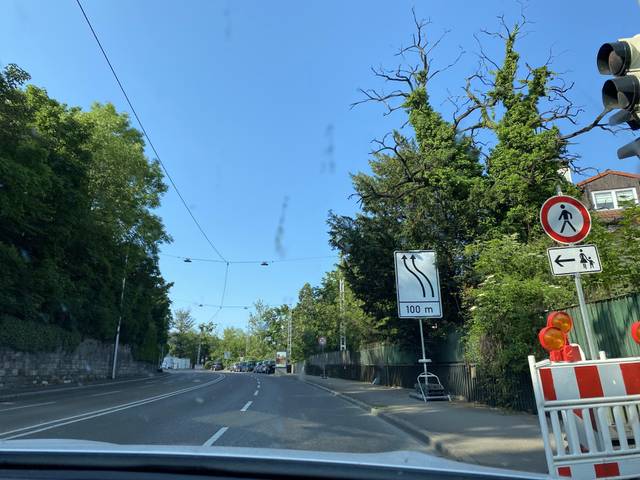
Region: Germany
Coordinates: 48.766, 9.181